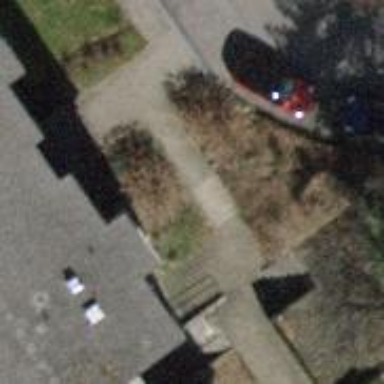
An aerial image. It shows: Road with steps.